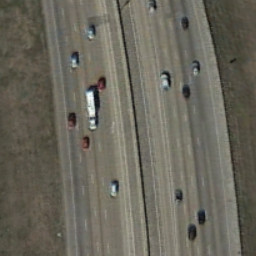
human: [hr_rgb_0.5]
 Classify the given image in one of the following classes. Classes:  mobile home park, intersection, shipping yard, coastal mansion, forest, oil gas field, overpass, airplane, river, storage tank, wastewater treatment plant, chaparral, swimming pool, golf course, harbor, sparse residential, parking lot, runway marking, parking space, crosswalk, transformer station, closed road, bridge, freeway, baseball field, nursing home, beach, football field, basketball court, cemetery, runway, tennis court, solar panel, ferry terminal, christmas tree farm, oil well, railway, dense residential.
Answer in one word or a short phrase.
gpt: freeway